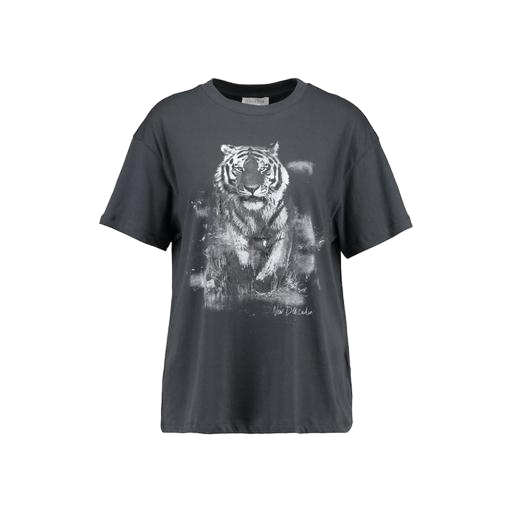
tiger t-shirt, gray tiger-print t-shirt, gray tiger t-shirt, white background